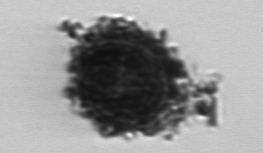
Label: Thalassiosira_TAG_external_detritus